Question: The image below is a picture of a view with two uibarbuttons and a segmented control. The salesforce button when reached redirects the user to a website.How can I change the salesforce button to a different button when the third index of the segment control is reached ? This second button is meant to display a new view controller.

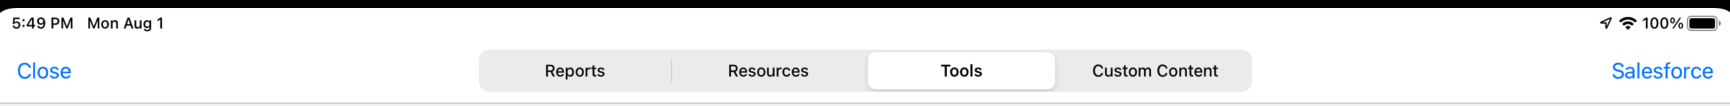
Answer: I think it would be easier to change the appearance and the button behaviour instead of changing the button itself.
Sadly you didn't provide any context if this view is from a storyboard or created by code. In my answer I'm assuming it's from storyboard.
- Create an outlet for you button:'''
@IBOutlet weak var myButton: UIButton!
'''
- From your 'UISegmentedControl' in storyboard create an 'IBAction' in your viewcontroller. That action should look something like this.'''
@IBAction func segmentedControl(sender: AnyObject) {
configureButton(for: segmentedControl.selectedSegmentIndex)
}
'''
- Then create that function:'''
func configureButton(for index: Int){
switch index{
case 1:
// assign the function that should execute as soon as the button gets pressed
myButton.addTarget(self, action: #selector(functionName), for: .touchUpInside)
// change title
myButton.setTitle("title for button", for: .normal)
// add all other cases
// add default
default:
print("not implemented")
}
}
'''
If no 'IBAction' is defined for your 'myButton' you would need to call the 'configureButton' function from your 'viewDidLoad' function.